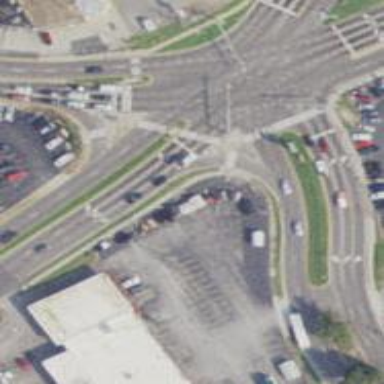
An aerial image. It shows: Marked crossing on the road.